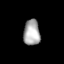
Tissue: lung
Cell type: Epithelial cells
Senescence score: 0.2395
Nuclear area (px): 414
Mean DAPI intensity: 170.473